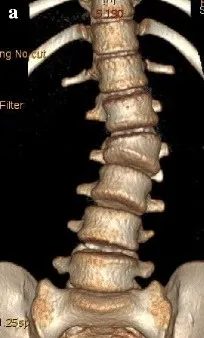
CT images at the time of surgery. A reconstructed three-dimensional CT image showing kyphoscoliosis due to the affected L2 vertebra (a).
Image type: radiology (ct)